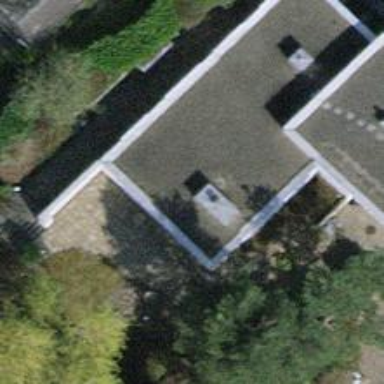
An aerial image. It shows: Terrace building.